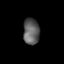
Tissue: lung
Cell type: Epithelial cells
Senescence score: 0.1868
Nuclear area (px): 417
Mean DAPI intensity: 94.005